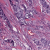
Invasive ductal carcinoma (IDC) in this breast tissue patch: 1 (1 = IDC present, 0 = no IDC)